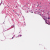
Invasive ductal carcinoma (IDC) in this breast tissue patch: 0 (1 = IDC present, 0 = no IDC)